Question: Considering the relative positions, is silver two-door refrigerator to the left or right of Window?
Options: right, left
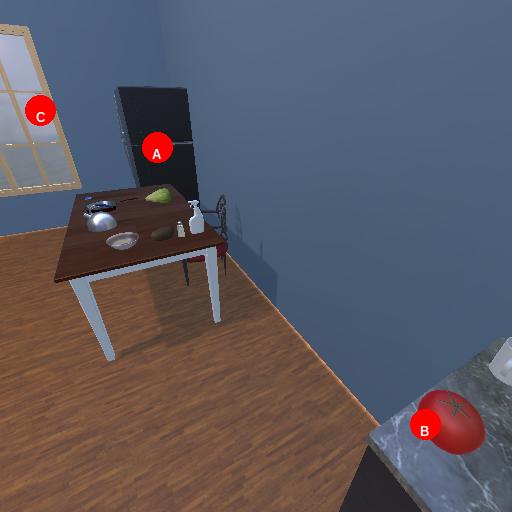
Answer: right